Field crop: maize
Growth stage: 2
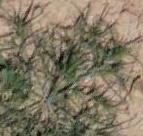
Species: salsola